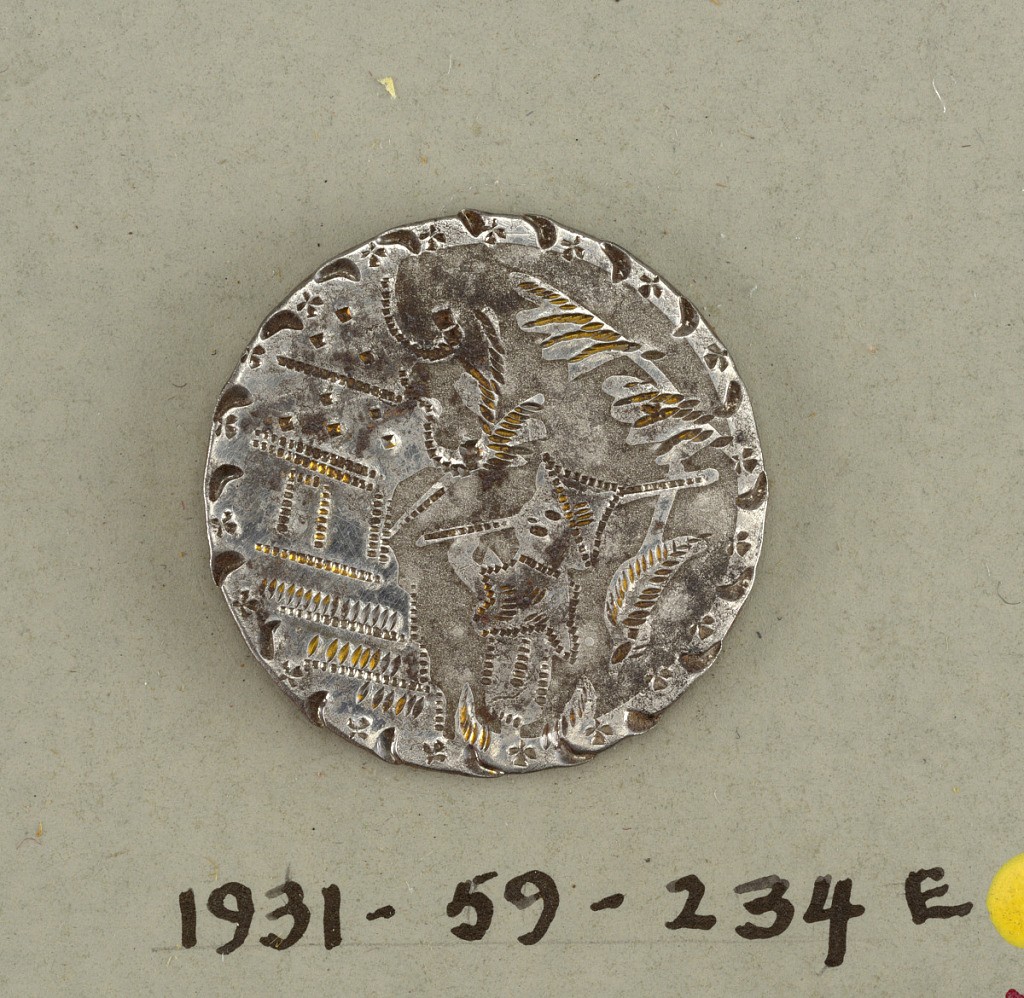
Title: Button
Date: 19th century
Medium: Steel
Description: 1931-59-234-a,c/e: Buttons of steel ornamented with chisel strokes.
...